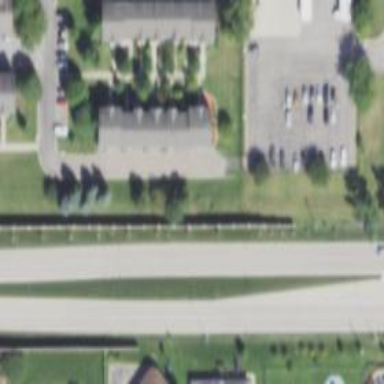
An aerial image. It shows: Service road.